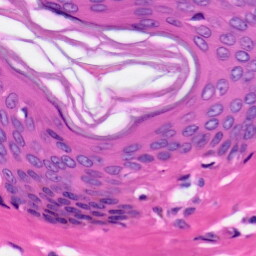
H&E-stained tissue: Skin